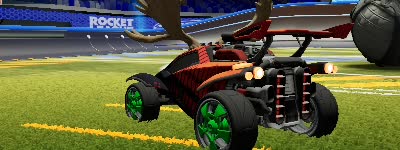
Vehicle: octane